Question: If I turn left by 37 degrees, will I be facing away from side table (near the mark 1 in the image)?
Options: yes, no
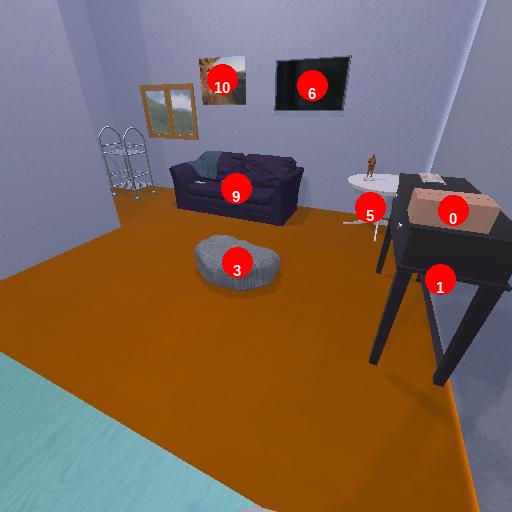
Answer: yes